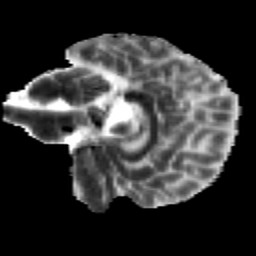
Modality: MD
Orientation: sagittal
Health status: healthy
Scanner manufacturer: siemens
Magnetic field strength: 3 T
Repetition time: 12 s
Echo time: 0.092 s